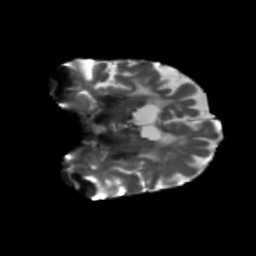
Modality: T2w
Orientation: coronal
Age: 62
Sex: female
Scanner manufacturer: siemens
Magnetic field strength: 3 T
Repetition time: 5.47 s
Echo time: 0.0854 s